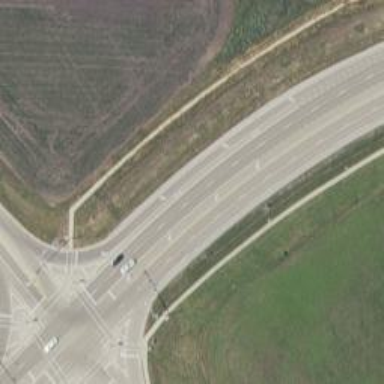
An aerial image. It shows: Road with left marking.